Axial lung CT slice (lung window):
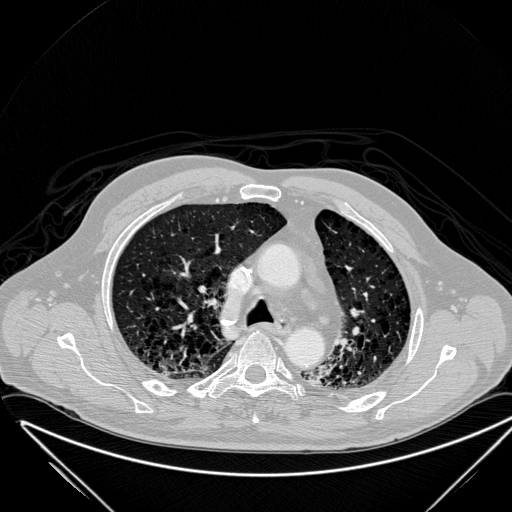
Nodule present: no